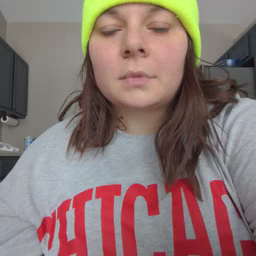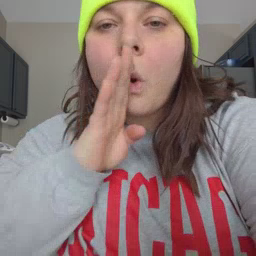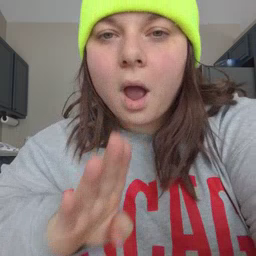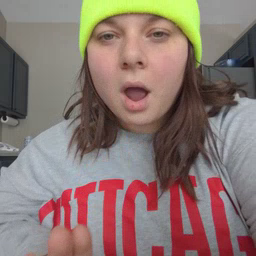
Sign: quiet